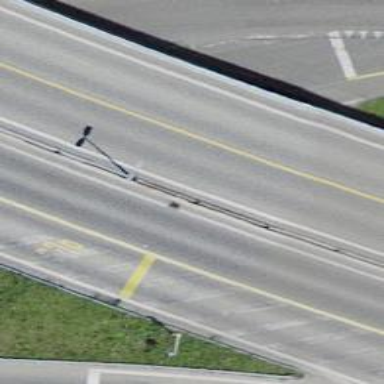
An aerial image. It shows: Road with traffic signals controlling the flow of traffic.